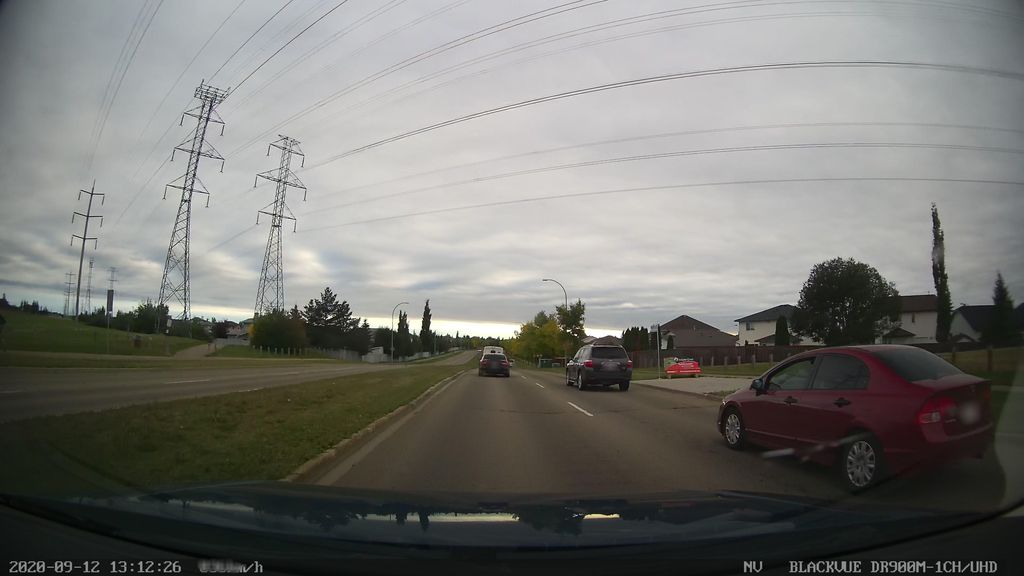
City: edmonton